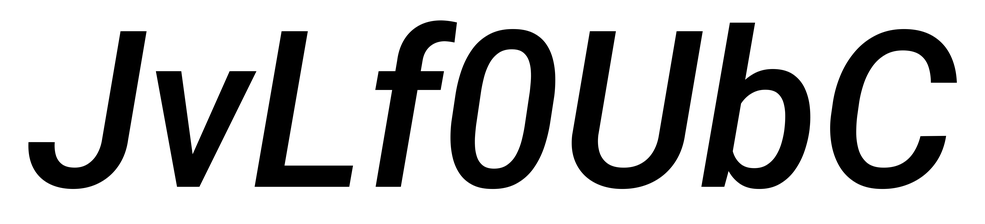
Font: Roboto-Italic_Medium_Italic